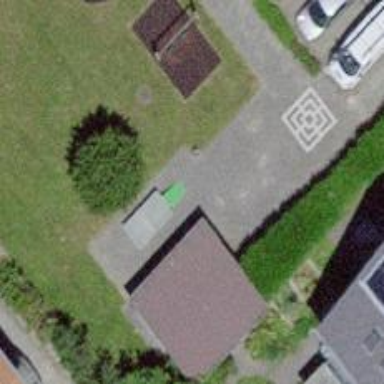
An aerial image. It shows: Shelter located on the roof of building.